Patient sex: F
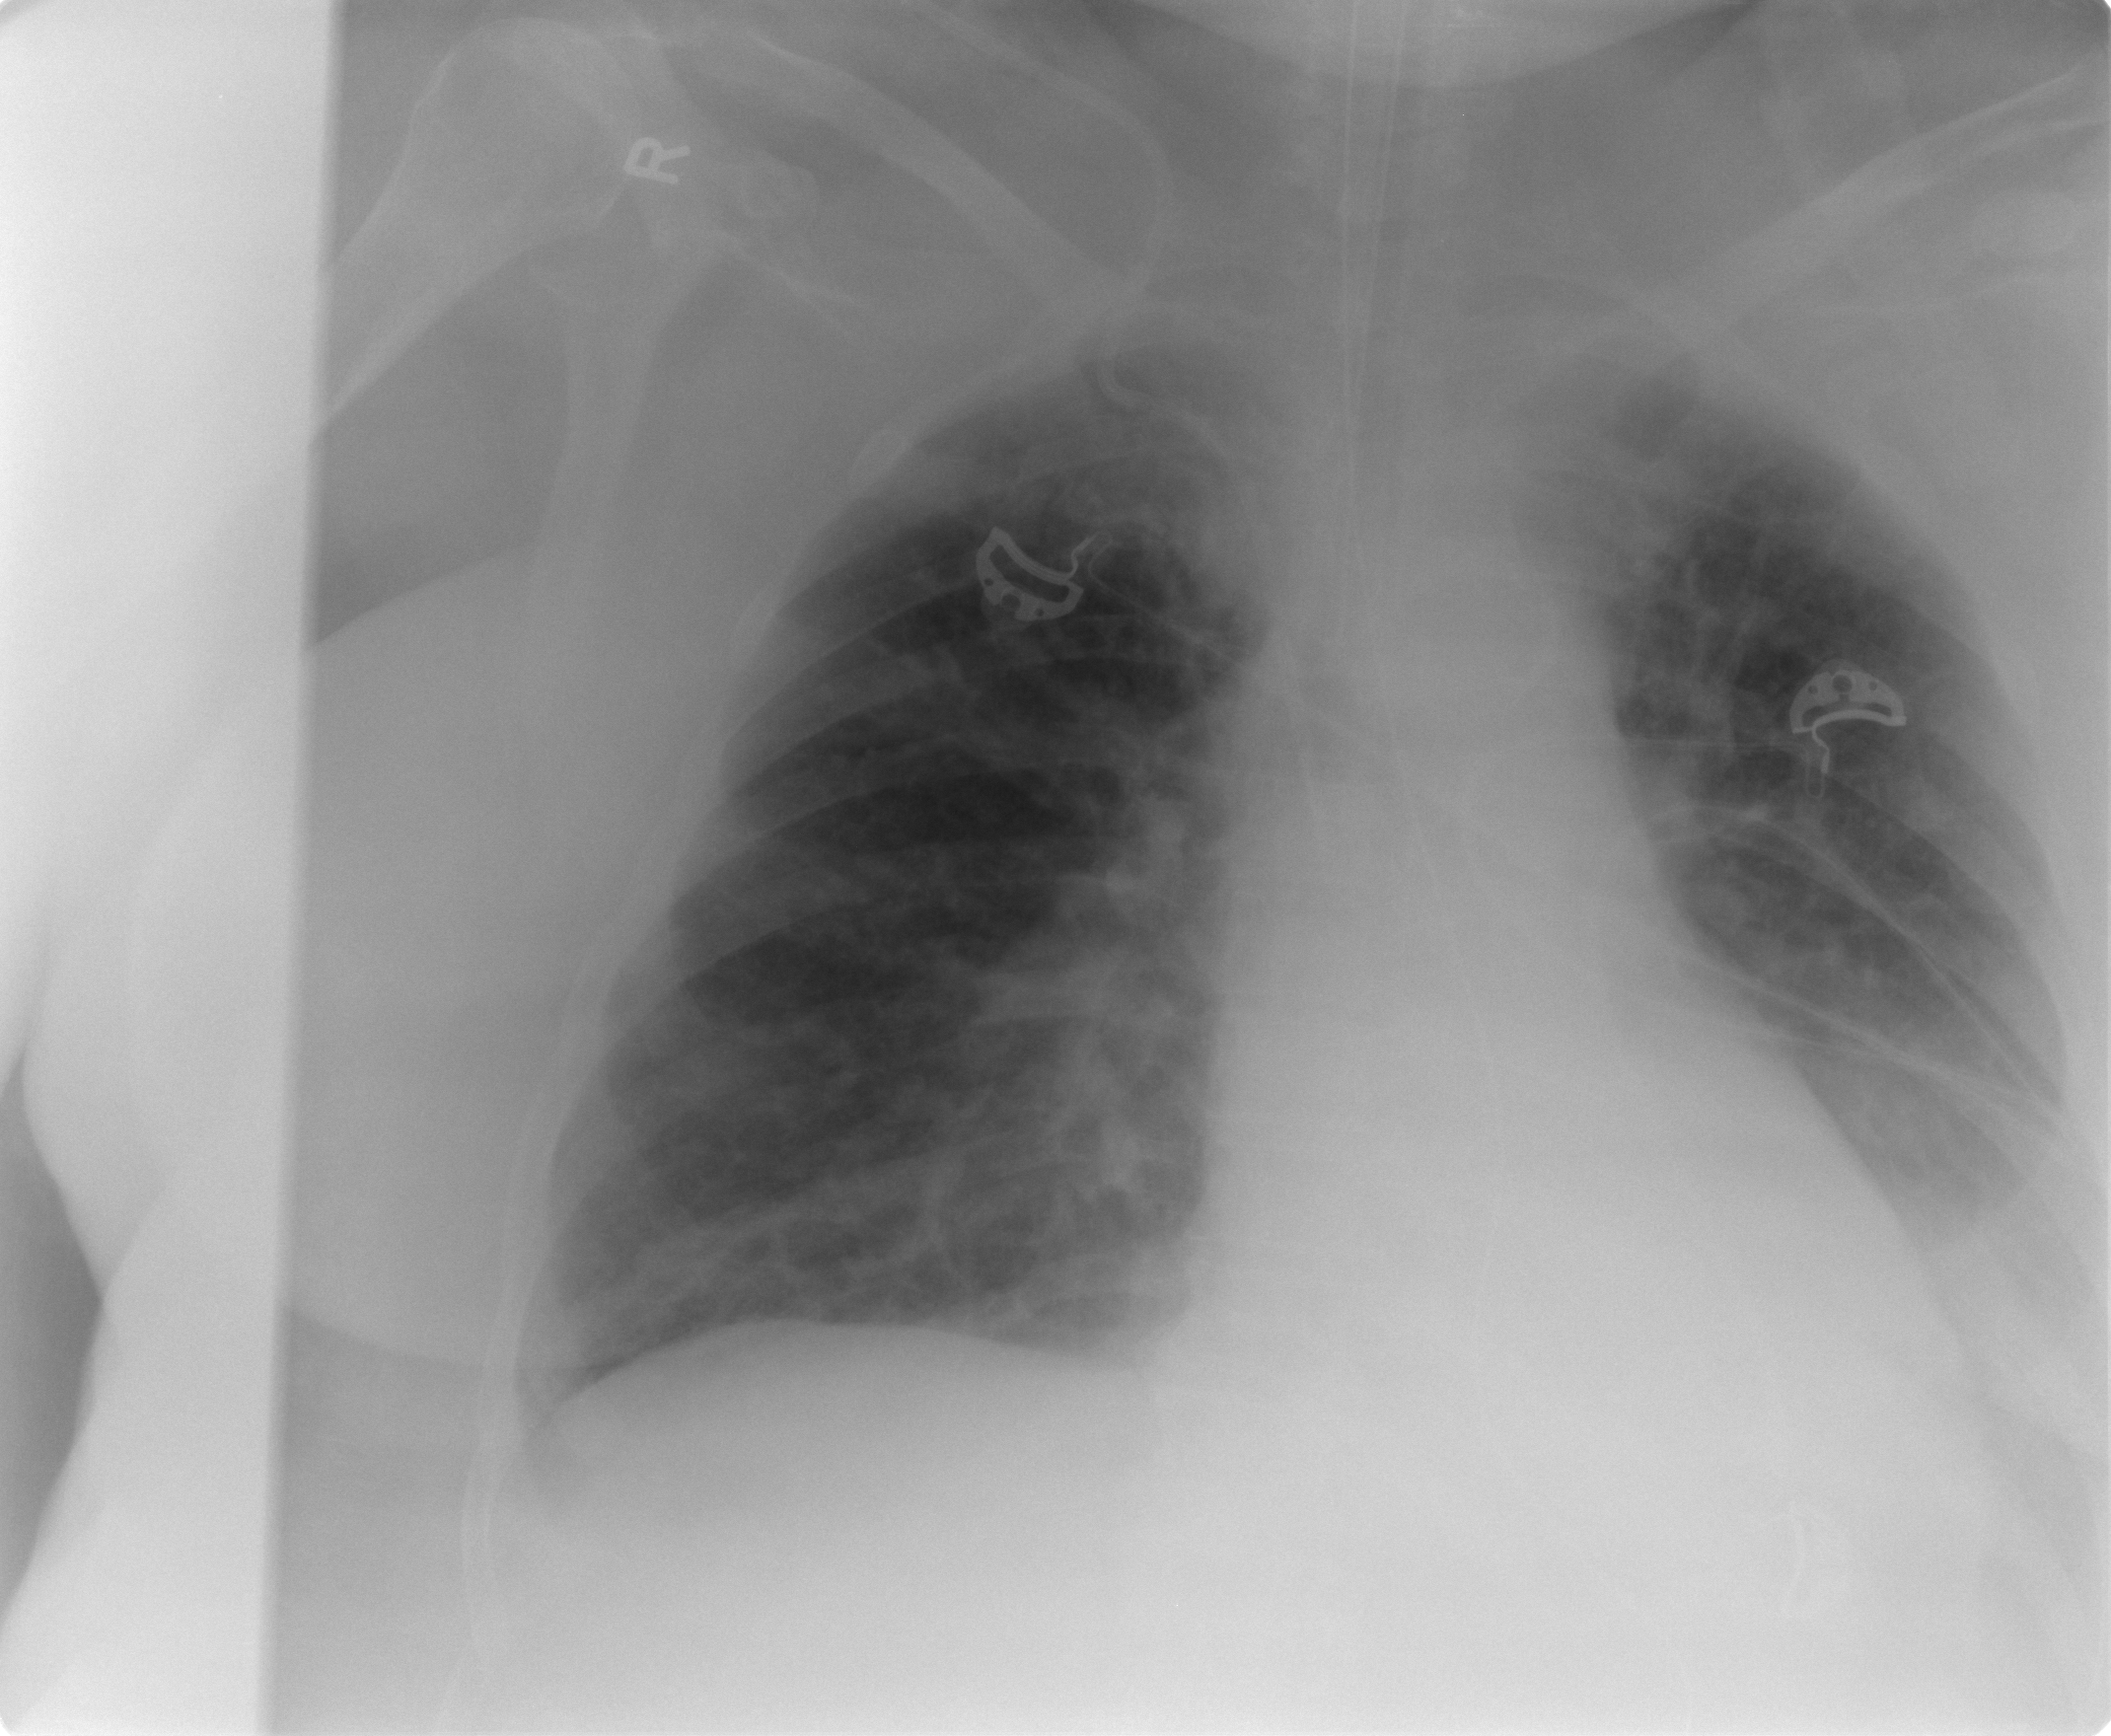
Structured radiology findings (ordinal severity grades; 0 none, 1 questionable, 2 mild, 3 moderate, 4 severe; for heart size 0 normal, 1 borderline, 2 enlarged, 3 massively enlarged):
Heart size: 0
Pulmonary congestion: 0
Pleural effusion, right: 0
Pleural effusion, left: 2
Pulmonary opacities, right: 0
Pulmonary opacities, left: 0
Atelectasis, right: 0
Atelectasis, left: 0